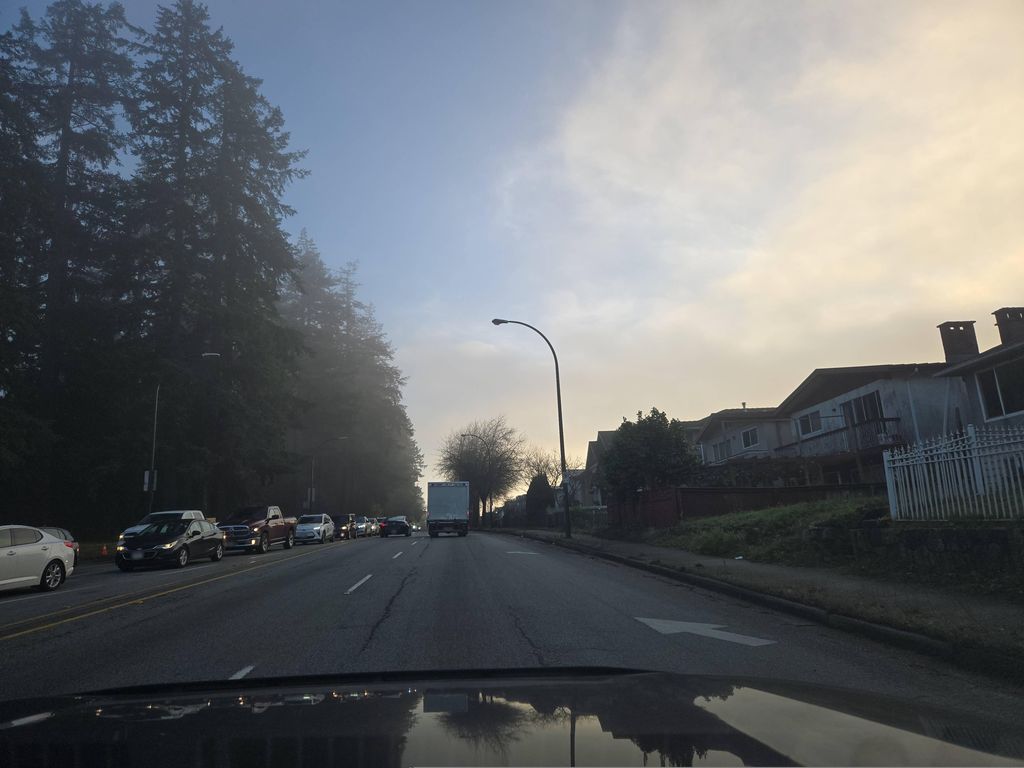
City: vancouver